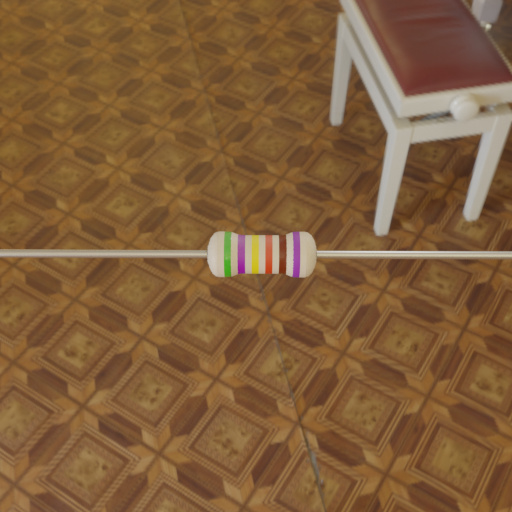
Resistor colour bands (in order): green, violet, yellow, red, brown, violet